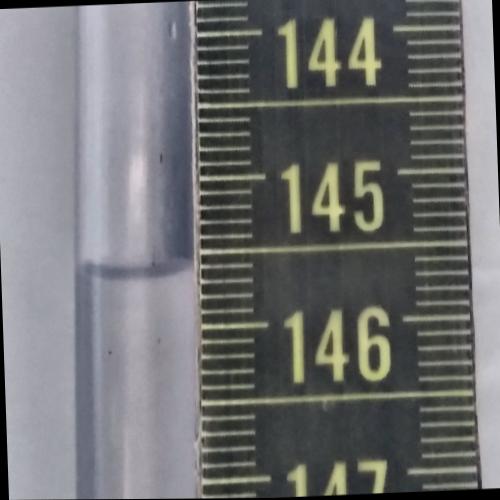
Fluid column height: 145.6 cm